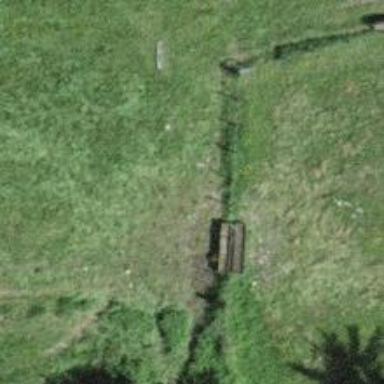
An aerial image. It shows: Gate.